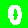
Digit: 0